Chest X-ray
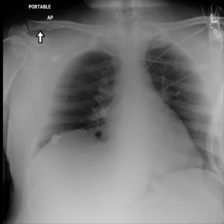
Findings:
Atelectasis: negative
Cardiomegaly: negative
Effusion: negative
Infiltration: negative
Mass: negative
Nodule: negative
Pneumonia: negative
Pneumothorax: negative
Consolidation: negative
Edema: negative
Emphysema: negative
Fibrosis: negative
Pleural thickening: negative
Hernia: negative